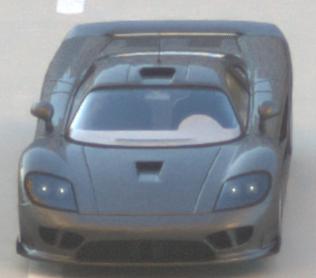
Make: Saleen
Model: S7
Detailed model: -
Model produced from: 2000
Model produced until: 2008
Doors: 2
Color: gray
Road condition: dry road
Daytime: sunrise or sunset
Contrast: medium contrast